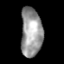
Tissue: lung
Cell type: Endothelial cells
Senescence score: 0.1609
Nuclear area (px): 1022
Mean DAPI intensity: 153.965